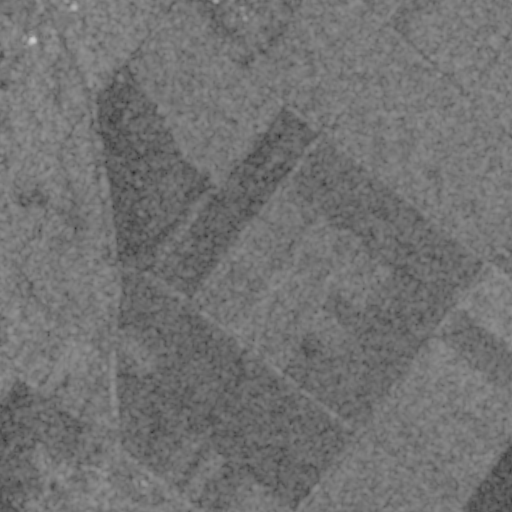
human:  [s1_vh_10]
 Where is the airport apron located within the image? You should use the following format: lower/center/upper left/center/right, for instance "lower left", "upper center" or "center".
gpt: The airport apron is located in the upper left of the image.
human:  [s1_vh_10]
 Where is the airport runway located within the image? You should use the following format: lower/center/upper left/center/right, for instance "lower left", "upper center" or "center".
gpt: The airport runway is located in the upper left of the image.
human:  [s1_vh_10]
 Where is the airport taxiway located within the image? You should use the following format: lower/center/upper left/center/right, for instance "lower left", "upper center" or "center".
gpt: The airport taxiway is located in the upper left of the image.
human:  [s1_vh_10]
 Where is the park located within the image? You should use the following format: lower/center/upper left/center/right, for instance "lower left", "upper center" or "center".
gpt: The park is located in the upper left of the image.
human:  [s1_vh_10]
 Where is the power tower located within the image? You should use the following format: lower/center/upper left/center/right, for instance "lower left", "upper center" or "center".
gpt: The power tower is located in the upper right of the image.
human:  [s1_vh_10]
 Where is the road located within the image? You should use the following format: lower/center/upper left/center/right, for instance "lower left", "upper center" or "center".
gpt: There is no road in the image.

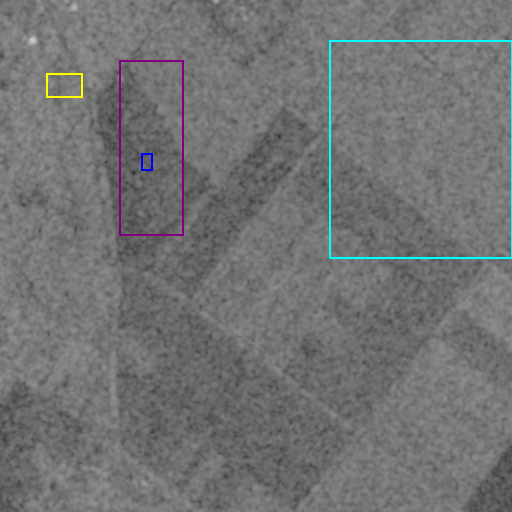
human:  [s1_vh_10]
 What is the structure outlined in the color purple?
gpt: The structure outlined in purple is an airport.
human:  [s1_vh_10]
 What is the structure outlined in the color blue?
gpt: The structure outlined in blue is an airport apron.
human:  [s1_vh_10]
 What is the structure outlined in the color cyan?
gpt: The structure outlined in cyan is a crop field.
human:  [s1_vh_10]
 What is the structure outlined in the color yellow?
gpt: The structure outlined in yellow is a park.
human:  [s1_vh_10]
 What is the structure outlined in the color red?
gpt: There is no red outline.